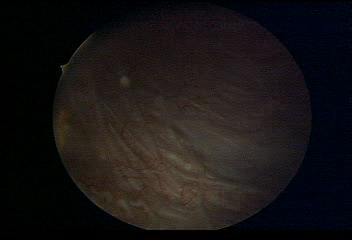
Modality: WLC
Class: Normal mucosa
Bladder cancer association: No